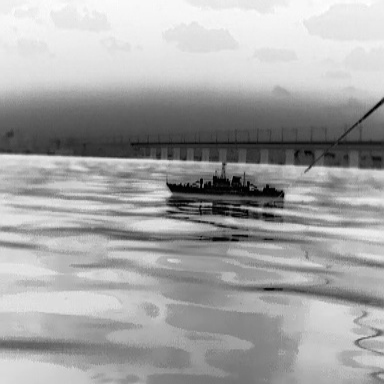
There is a warship in the infrared image.